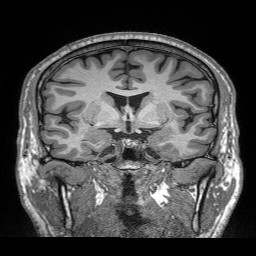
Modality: T1w
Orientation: sagittal